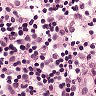
Metastatic tissue present: no